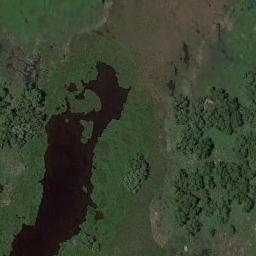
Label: wetland